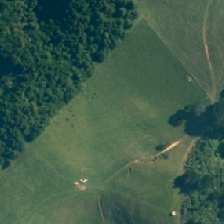
Land cover: high_producing_grassland